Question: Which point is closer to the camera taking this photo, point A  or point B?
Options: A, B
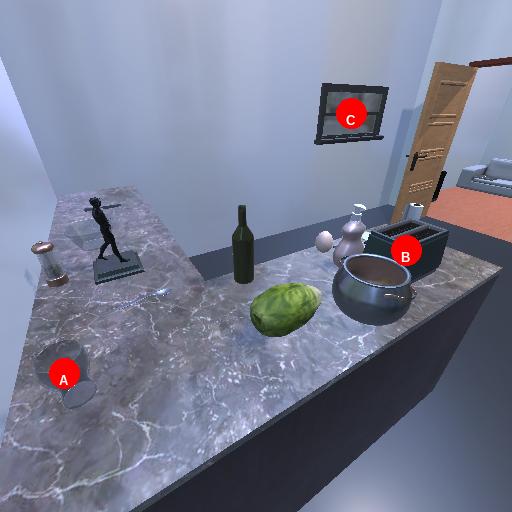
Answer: A